Question: I work with an image that I consider as a matrix.
I want to turn a 800 x 800 matrix (A) into a 400 x 400 matrix (B) where the mean of 4 cells of the A matrix = 1 cell of the B matrix (I know this not a right code line) :
'''
B[1,1] =mean2(A[1,1 + 1,2 + 2,1 + 2,2])
'''
and so on for the whole matrix ...
'''
B [1,2]=mean2(A[1,3 + 1,4 + 2,3 + 2,4 ])
'''
I thought to :
1) Reshape the A matrix into a 2 x 320 000 matrix so I get the four cells I need to average next to each other and it is easier to deal with the row number afterwards.
'''
Im4bis=reshape(permute(reshape(Im4,size(Im4,2),2,[]),[2,3,1]),2,[]);
'''
2) Create a cell-array with the 4 cells I need to average (subsetted) and calculate the mean of it. That's where it doesn't work
'''
I{1,160000}=ones,
for k=drange(1:2:319999)
for n=1:160000
I{n}=mean2(Im4bis(1:2,k:k+1));
end
end
'''
I created an empty matrix of 400 x 400 cells (actually a vector of 1 x 160000) and I wanted to fill it with the mean but I get a matrix of 1 x 319 999 cells with one cell out of 2 empty.
Looking for light

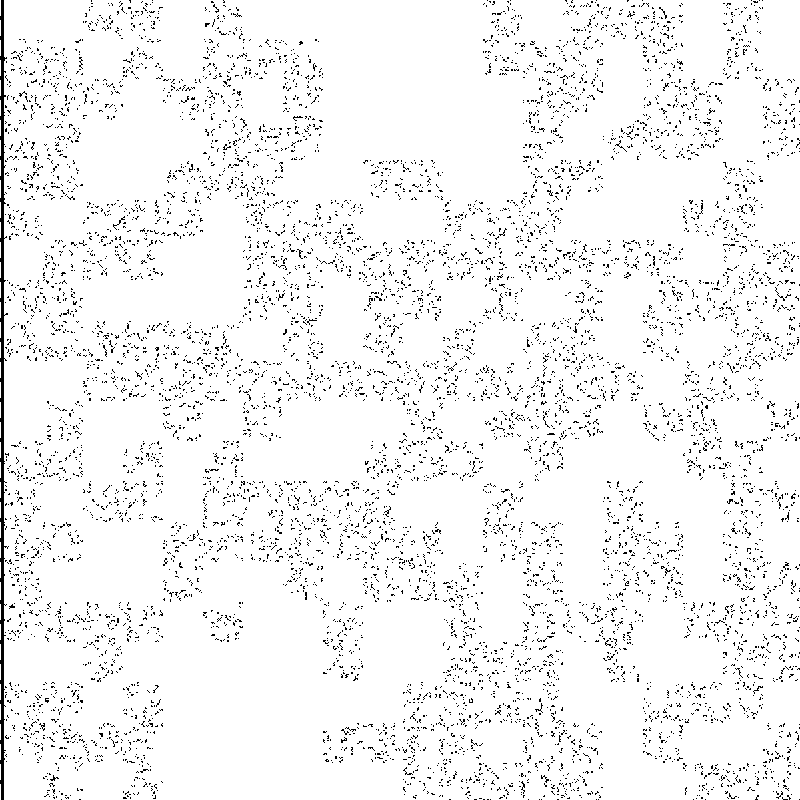
Answer: Using <URL>
'''
AC = mat2cell(A, repmat(2,size(A,1)/2,1), repmat(2,size(A,2)/2,1));
out = cellfun(@(x) mean(x(:)), AC);
'''
using <URL>
'''
out = reshape(mean(im2col(A,[2 2],'distinct')),size(A)./2);
'''
Using 'for' loop
'''
out(size(A,1)/2,size(A,2)/2) = 0;
k = 1;
for i = 1:2:size(A,1)
l = 1;
for j = 1:2:size(A,2)
out(k,l) = mean(mean(A(i:i+1,j:j+1)));
l = l+1;
end
k = k+1;
end
'''
'''
A = rgb2gray(imread('inputImage.png'));
%// Here, You could use any of the method from any answers
%// or you could use the best method from the bench-marking tests done by Divakar
out = reshape(mean(im2col(A,[2 2],'distinct')),size(A)./2);
imshow(uint8(out));
imwrite(uint8(out),'outputImage.bmp');
'''

Final check by reading the already written image
'''
B = imread('outputImage.bmp');
>> whos B
Name Size Bytes Class Attributes
B 400x400 160000 uint8
'''